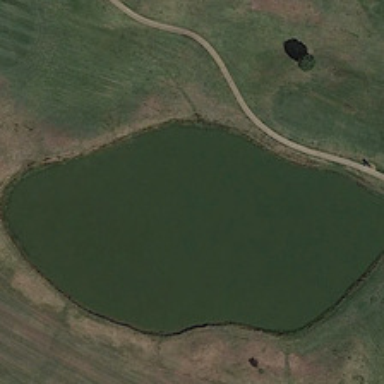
Several green trees and meadows are around a pond .